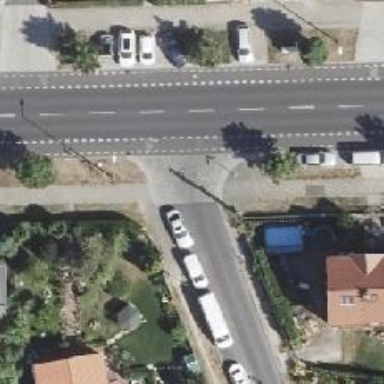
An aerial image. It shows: Residential road with asphalt surface. Sidewalk is present on the left side.